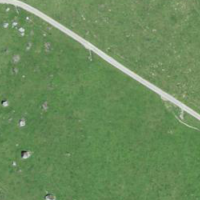
EUNIS habitat code: 23
Species observed at this site:
Papilio machaon